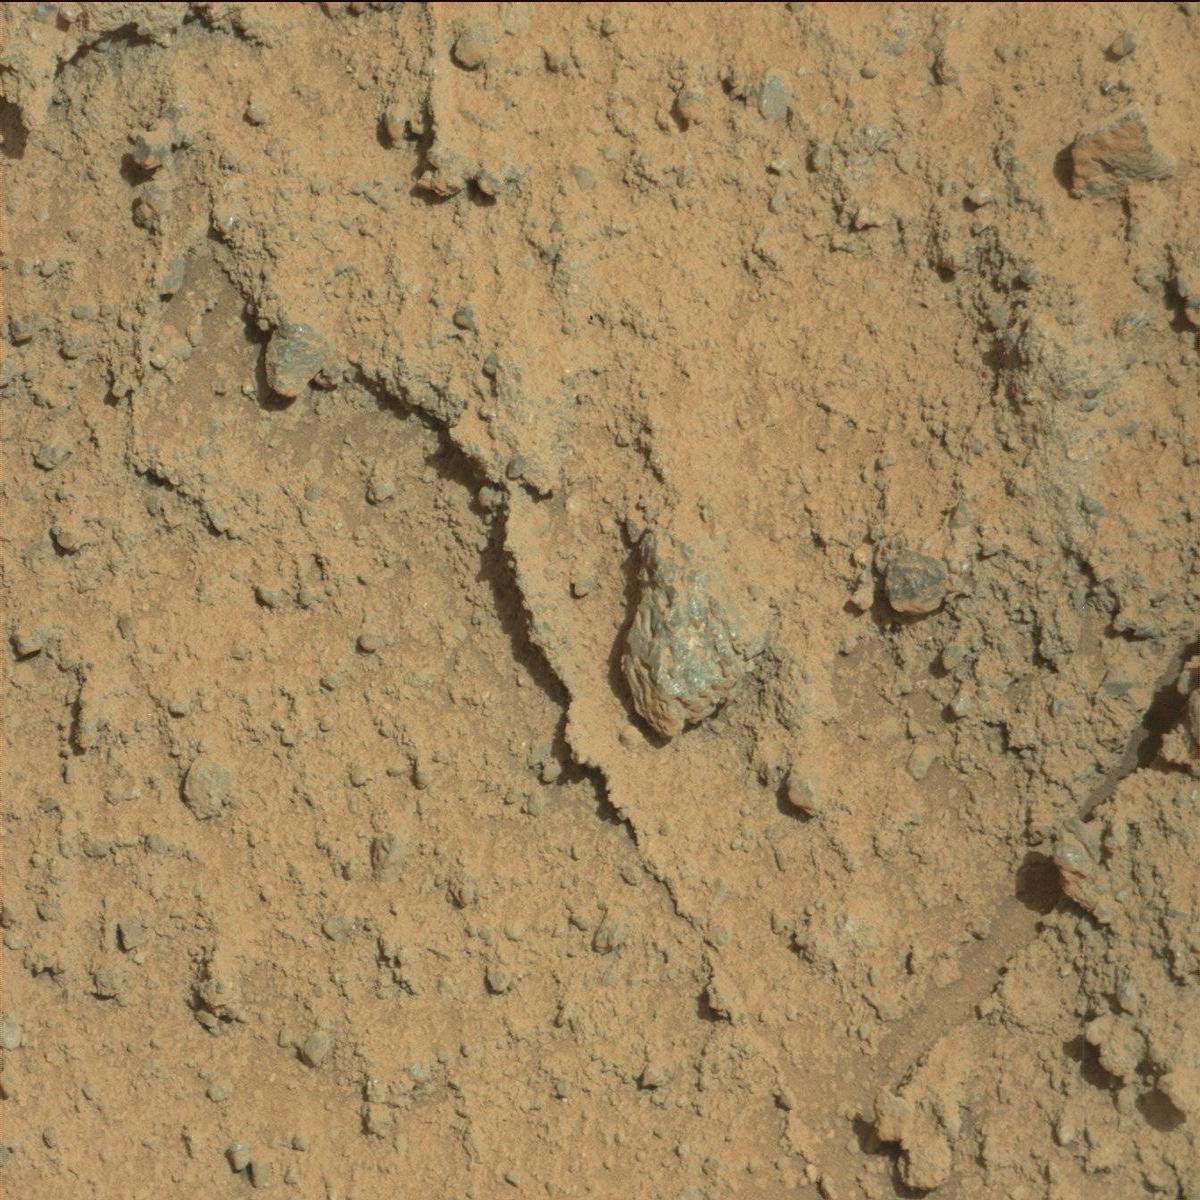
Terrain classes present: Bedrock, Sand / Soil